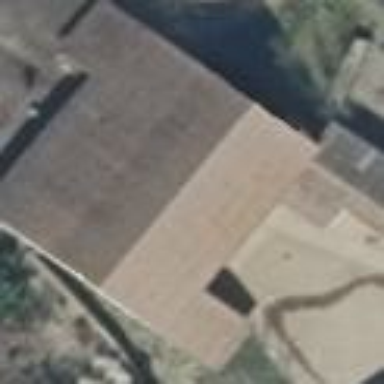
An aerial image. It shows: Flat-roofed building.